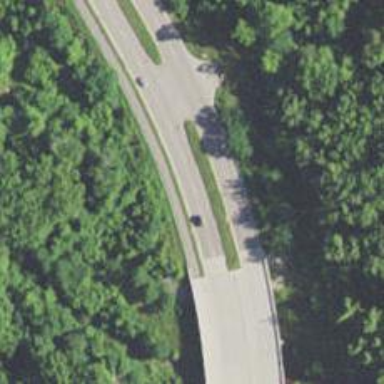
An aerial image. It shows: Secondary road with asphalt surface.